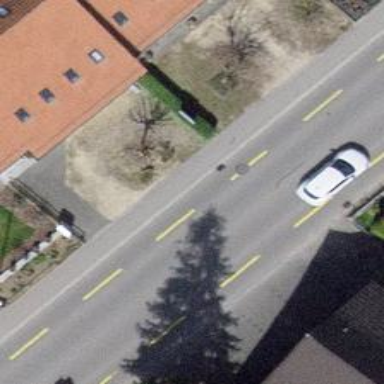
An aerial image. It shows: Evergreen hedge with broadleaved leaves.